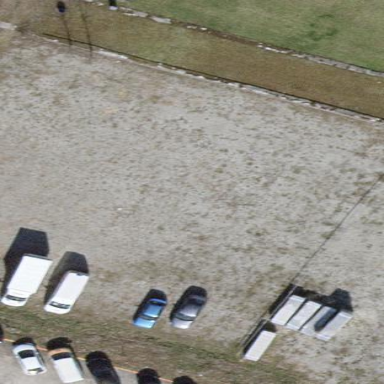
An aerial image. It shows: Unpaved surface parking area.